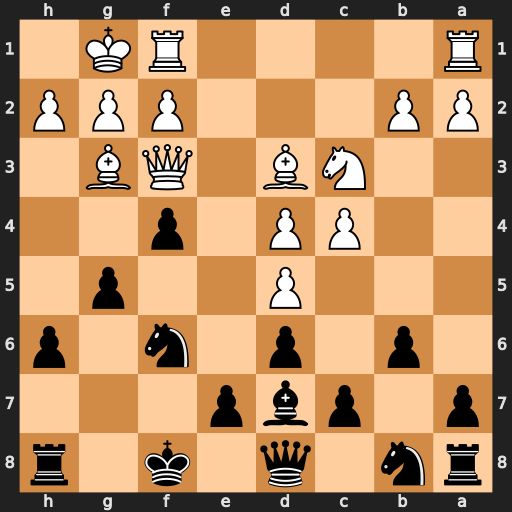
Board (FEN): rn1q1k1r/p1pbp3/1p1p1n1p/3P2p1/2PP1p2/2NB1QB1/PP3PPP/R4RK1
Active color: b
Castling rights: -
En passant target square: -
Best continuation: Bg4 Qxg4 Nxg4